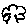
Label: tree